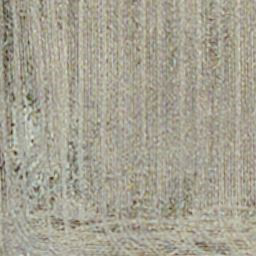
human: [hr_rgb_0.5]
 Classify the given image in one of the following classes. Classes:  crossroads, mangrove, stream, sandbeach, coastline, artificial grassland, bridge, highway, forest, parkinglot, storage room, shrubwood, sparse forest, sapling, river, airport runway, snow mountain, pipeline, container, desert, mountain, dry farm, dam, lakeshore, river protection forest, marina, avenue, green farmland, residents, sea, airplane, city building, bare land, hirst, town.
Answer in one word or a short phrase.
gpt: dry farm